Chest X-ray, AP view. Patient: 20 years old, sex M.
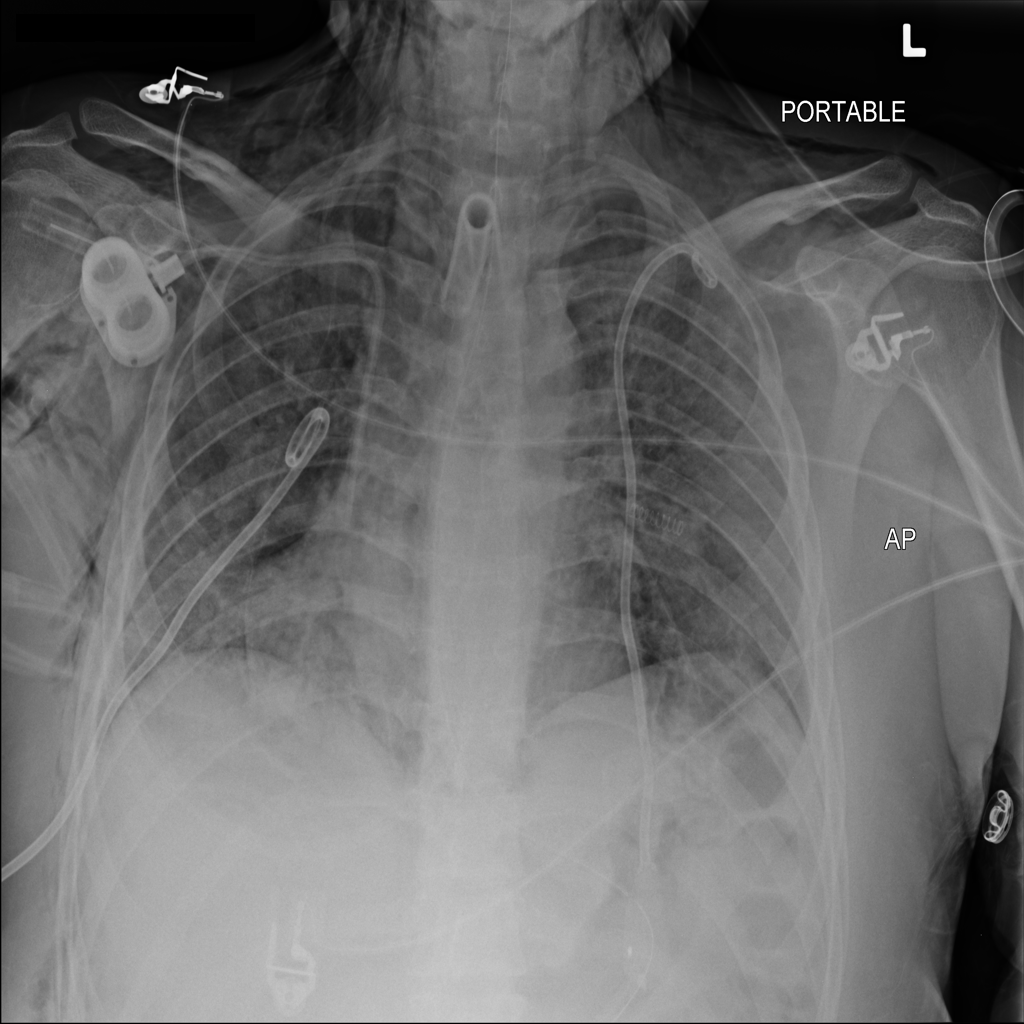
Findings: No Finding